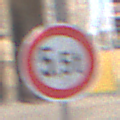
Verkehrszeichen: TatsaechlicheMasse
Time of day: MorningAfternoon
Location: Outdoor (Urban)
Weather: Clear
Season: NotSpecified
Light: Natural